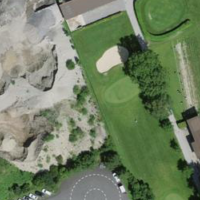
EUNIS habitat code: 53
Species observed at this site:
Juglans regia